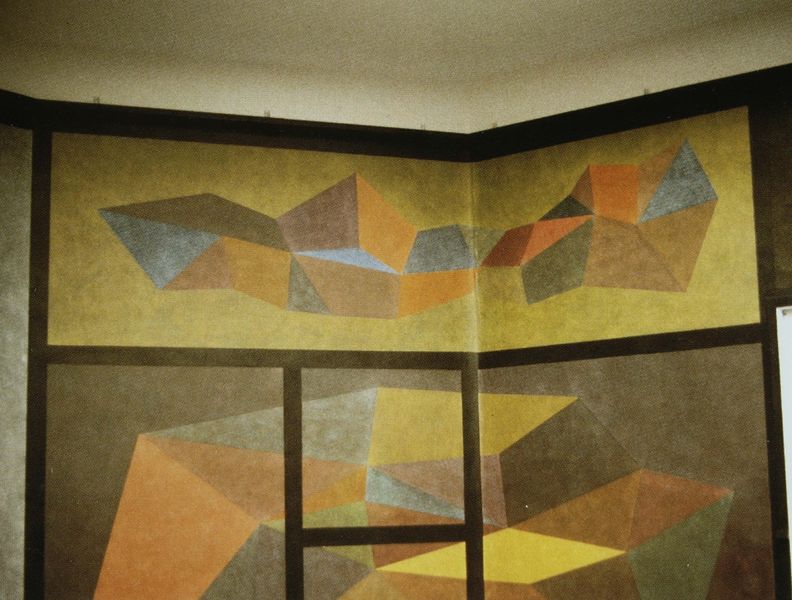
Titel: Installation Bienale Venedig - Complex forms
Künstler: Sol Lewitt
Schlagwörter: blau, dreieck, gelb, kubismus, bunt, orange, schwarz, rot, wand, architektur, rahmen, feld, felder, decke, ecke, farben, flächen, farbe, formen, linien, leiter, wandmalerei, nische, form, ausstellung, ecken, geometrisch, quader, gerahmt, wandbild, geometrie, lewitt, op art, installation, polygon, geometrische formen, rün, sol lewitt, übereck, kristalline formen, polygone, wndbild